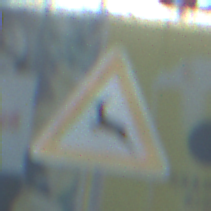
Verkehrszeichen: WildwechselRechts
Umgebung: Outdoor, Suburban
Tageszeit: MorningAfternoon
Wetter: PartlyCloudy
Licht: Natural
Jahreszeit: NotSpecified
Kontrast: HighContrast